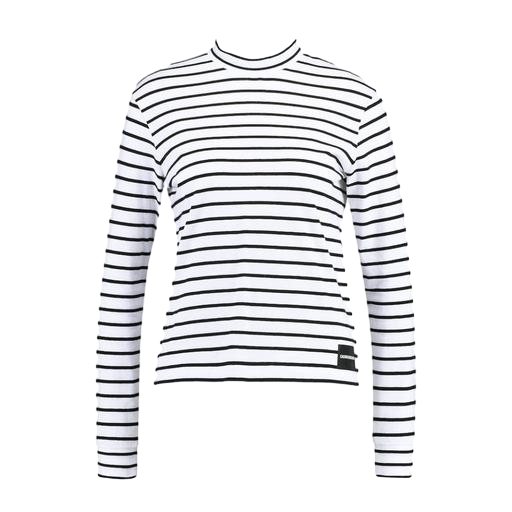
white long-sleeved striped top, white women's striped l/s tee, black striped long-sleeve t-shirt, white background